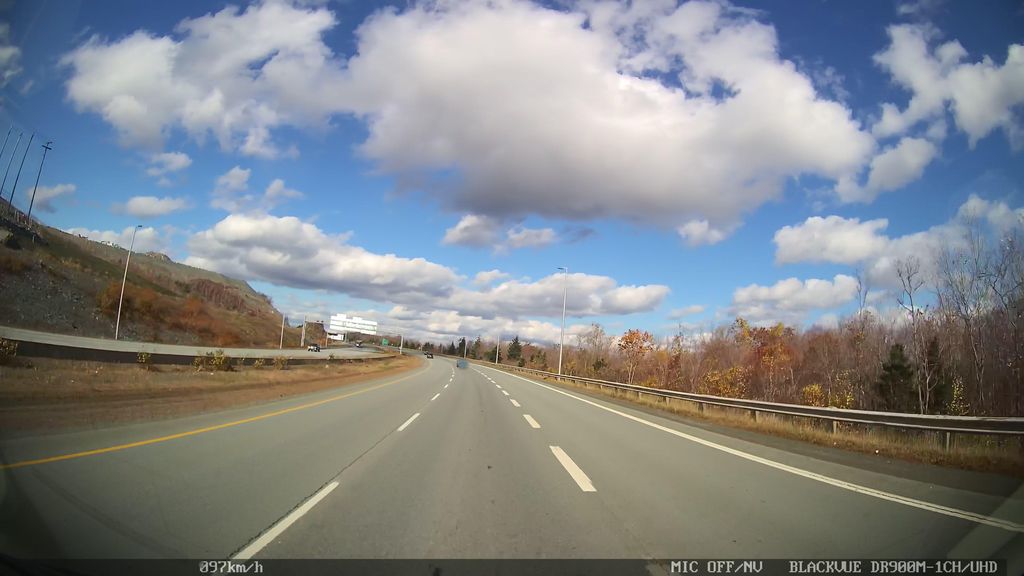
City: halifax